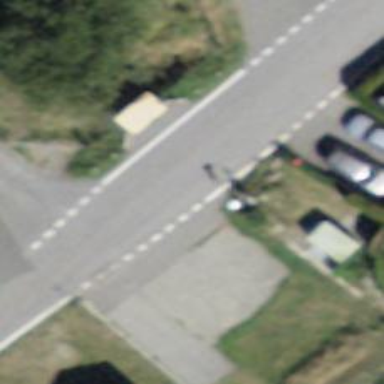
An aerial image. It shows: Bus stop with platform for public transport.